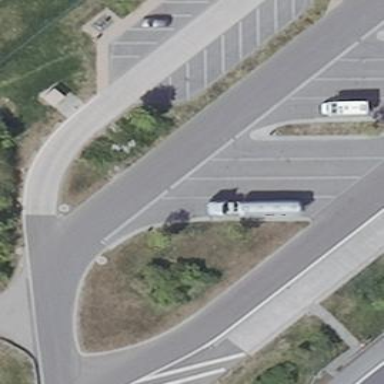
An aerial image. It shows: Parking area with surface.